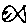
Label: fish